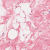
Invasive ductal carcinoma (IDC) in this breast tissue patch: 0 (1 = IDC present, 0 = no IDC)